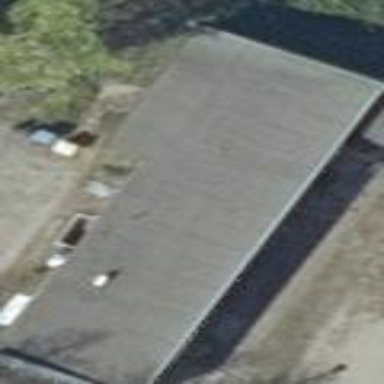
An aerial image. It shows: Commercial building.